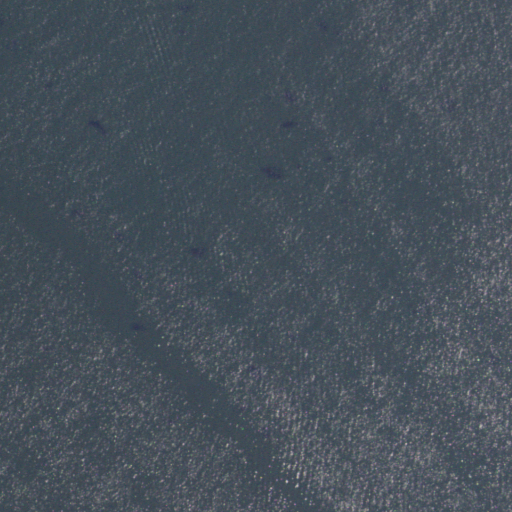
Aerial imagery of bar in New Jersey named Ben Davis Point Shoal containing only open water